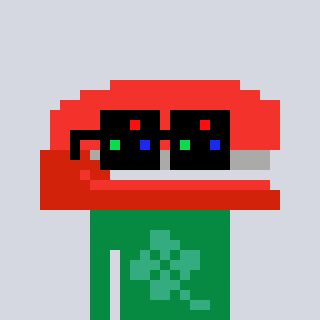
a pixel art character with square black sunglasses, a stapler-shaped head and a green-colored body on a cool background